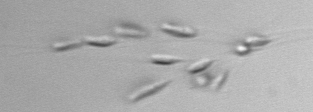
Label: Dinobryon